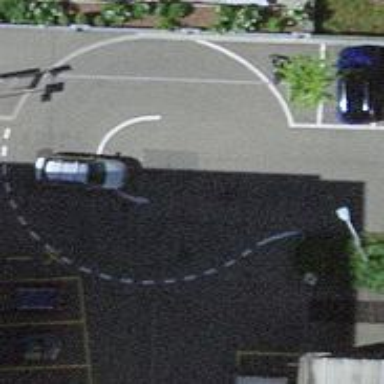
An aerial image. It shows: Turning loop on the road.